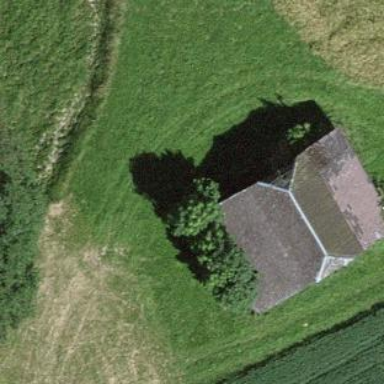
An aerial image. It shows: Barn.